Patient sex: F
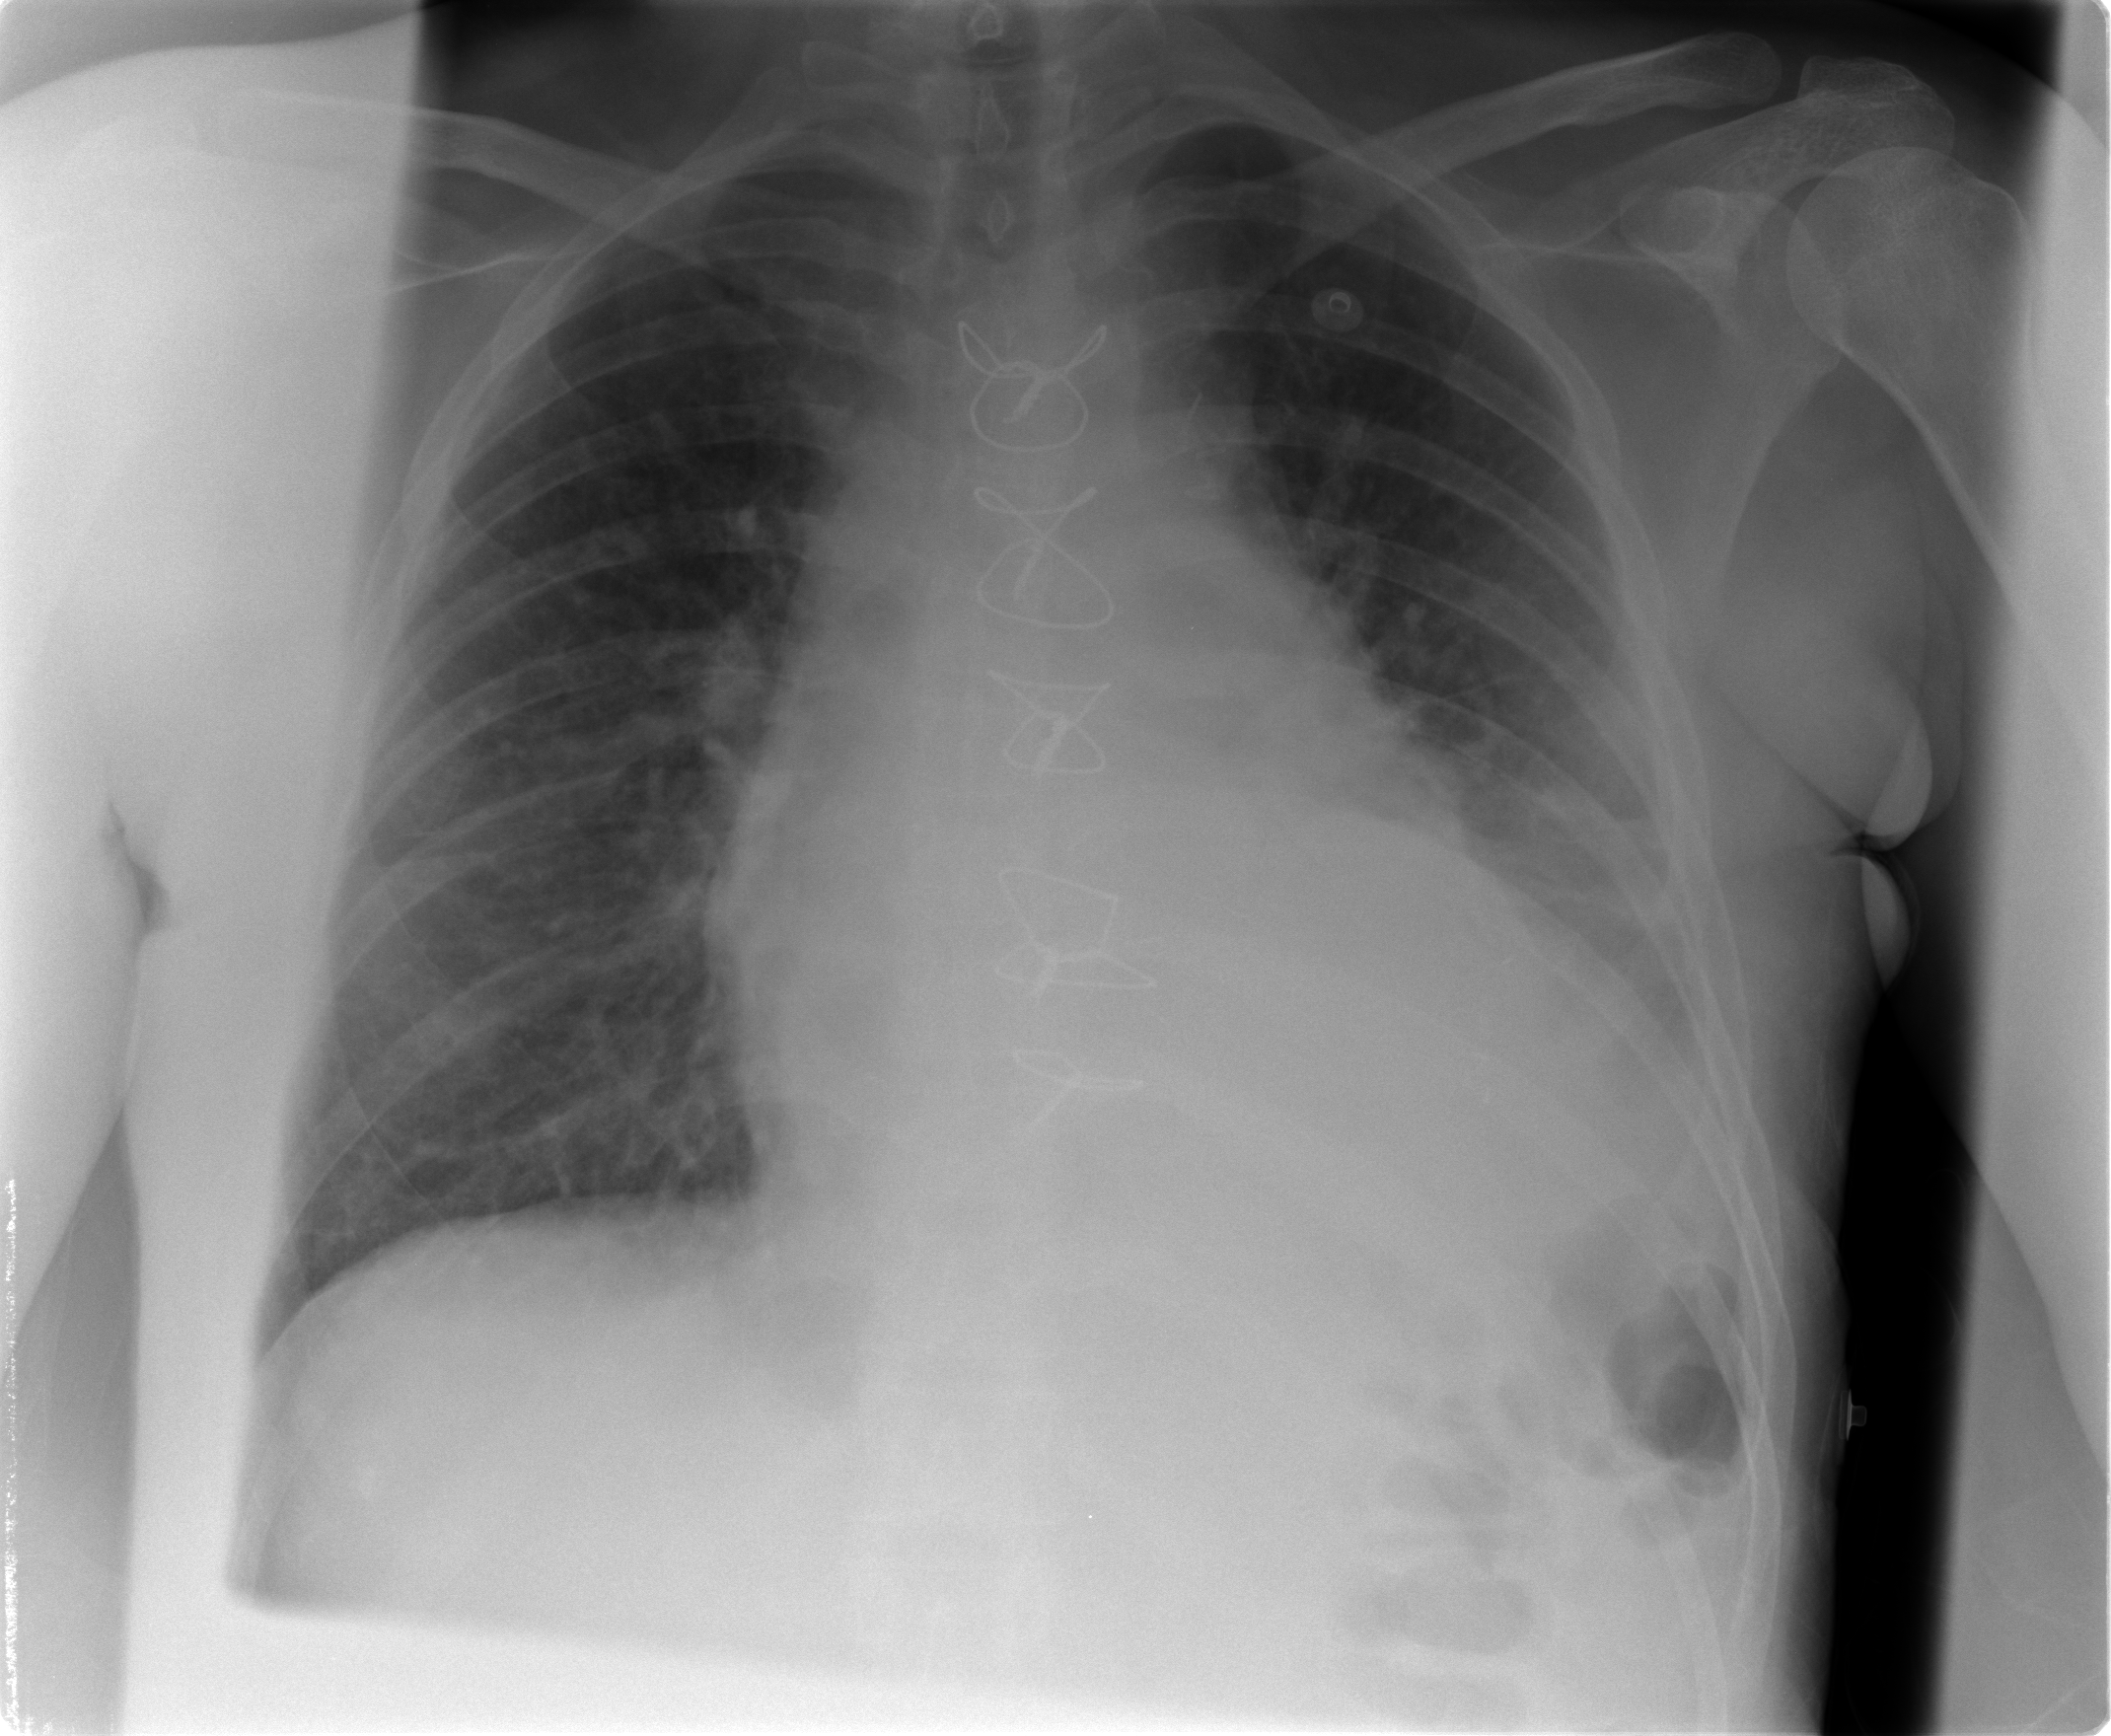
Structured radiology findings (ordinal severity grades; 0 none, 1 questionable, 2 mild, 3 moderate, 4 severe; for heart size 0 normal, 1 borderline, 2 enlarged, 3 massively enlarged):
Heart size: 2
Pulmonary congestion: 2
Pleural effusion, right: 0
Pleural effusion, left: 2
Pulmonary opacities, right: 0
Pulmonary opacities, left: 0
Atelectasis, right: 2
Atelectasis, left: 3